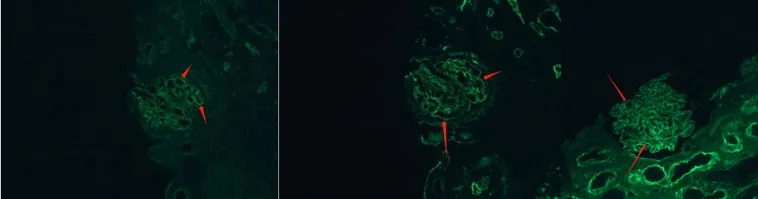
Glomerular findings by immunofluorescence staining. Epidemic immunofluorescence staining showed IgG deposits (++) in fine granular form along the capillary loop.
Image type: pathology (immunostaining)